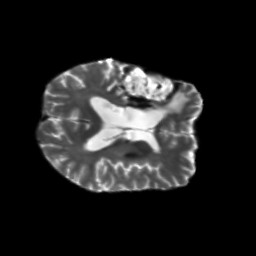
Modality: T2w
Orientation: axial
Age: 61
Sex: male
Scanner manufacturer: siemens
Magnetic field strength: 3 T
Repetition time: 5.25 s
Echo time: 0.08 s